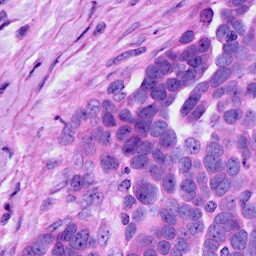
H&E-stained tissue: Ovarian